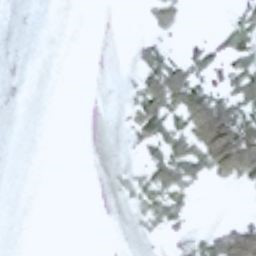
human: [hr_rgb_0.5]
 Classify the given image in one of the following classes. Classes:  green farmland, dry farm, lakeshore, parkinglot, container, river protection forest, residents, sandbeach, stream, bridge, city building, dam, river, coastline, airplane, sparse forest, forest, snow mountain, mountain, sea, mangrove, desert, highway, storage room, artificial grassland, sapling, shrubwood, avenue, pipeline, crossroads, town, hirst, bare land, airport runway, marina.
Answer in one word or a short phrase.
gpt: snow mountain